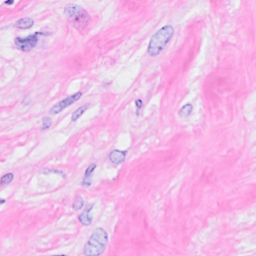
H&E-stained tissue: Breast